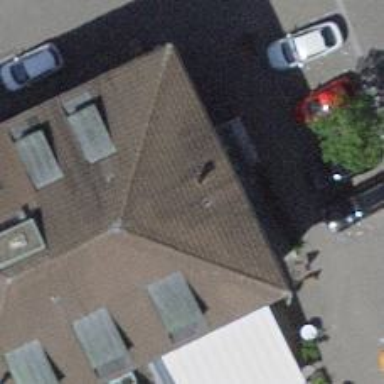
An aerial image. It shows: Restaurant.